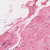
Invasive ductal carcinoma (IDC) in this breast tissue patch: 0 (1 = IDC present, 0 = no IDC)